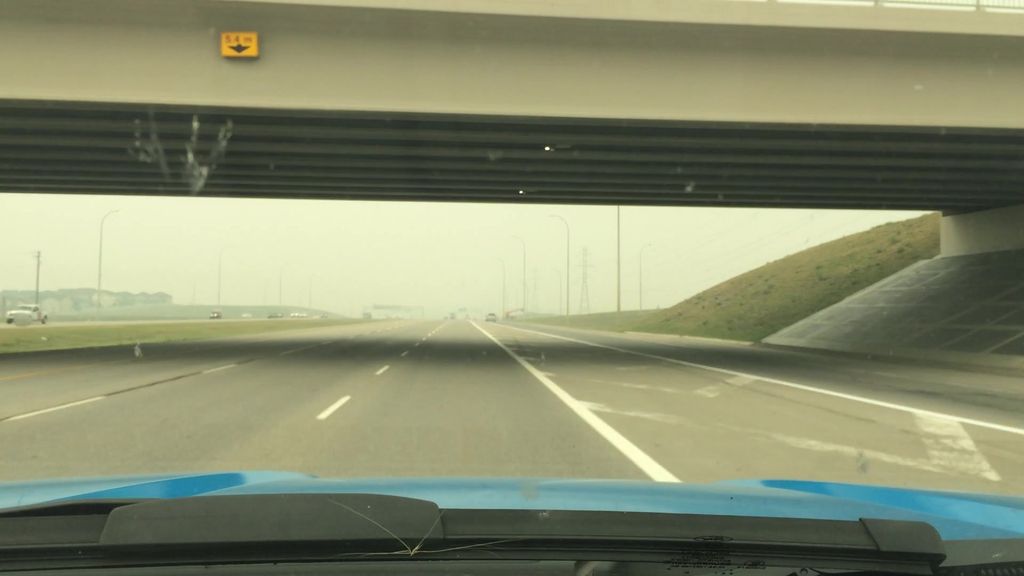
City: calgary